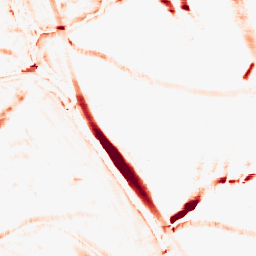
Category: morphological
Decomposition family: morphological_rect
Decomposition parameters: operation: opening
width: 20
height: 10
Upsampling method: sinc_hamming
Upsampling parameters: scale: 8
kernel_size: 16
Upsampling scale: 8